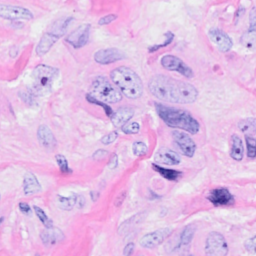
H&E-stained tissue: Breast